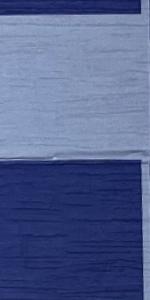
Label: Empty